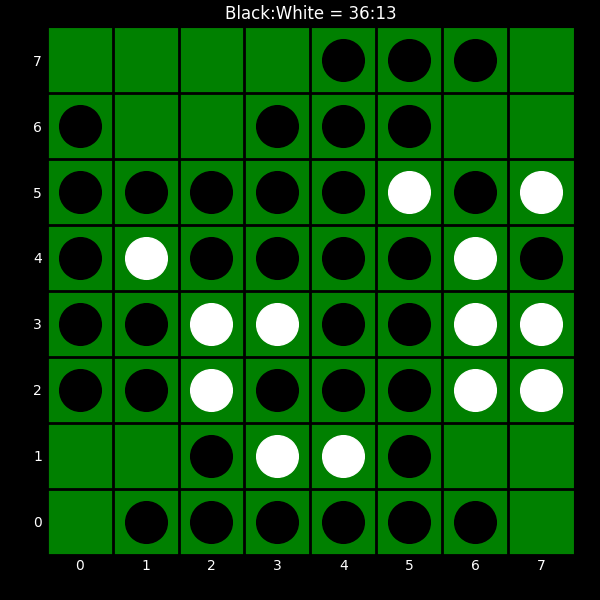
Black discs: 36
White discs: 13